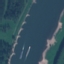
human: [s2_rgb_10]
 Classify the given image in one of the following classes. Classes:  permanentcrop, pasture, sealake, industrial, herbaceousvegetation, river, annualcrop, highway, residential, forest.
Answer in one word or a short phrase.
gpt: River